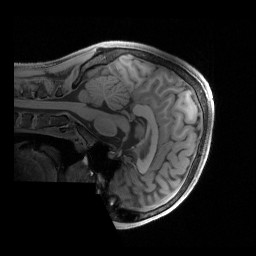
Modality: T1w
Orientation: sagittal